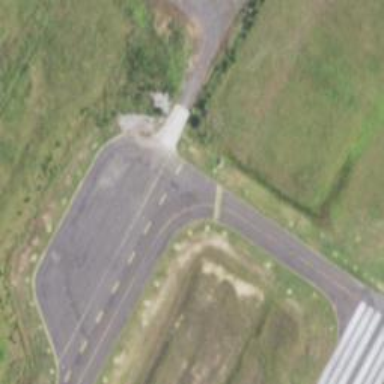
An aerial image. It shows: View of taxiway at the airport.